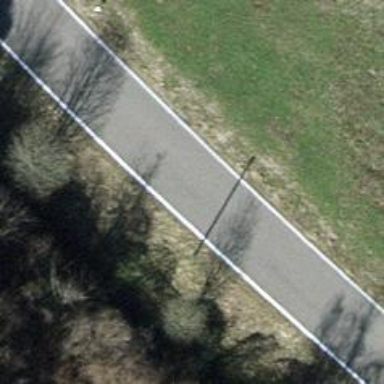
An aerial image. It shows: Tertiary road with asphalt surface.